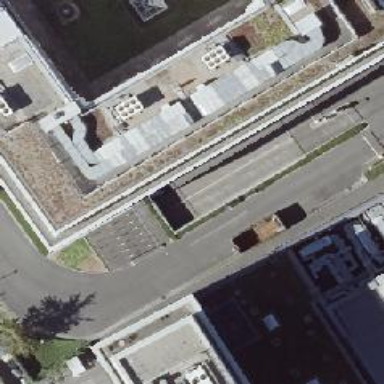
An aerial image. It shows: Parking entrance.